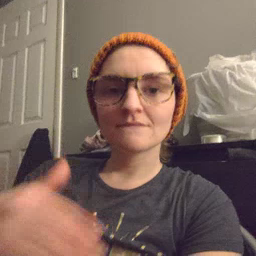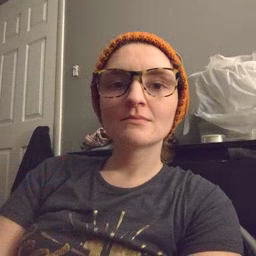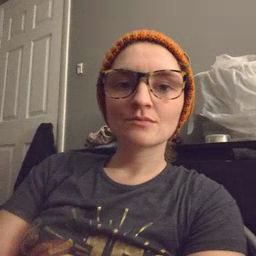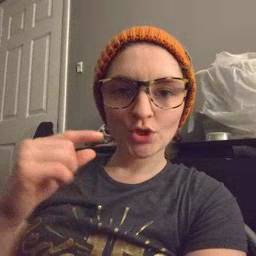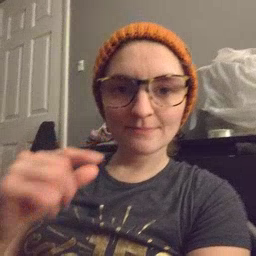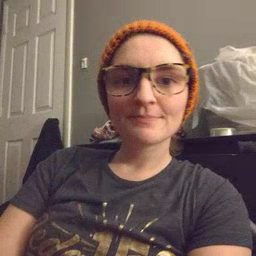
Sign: green